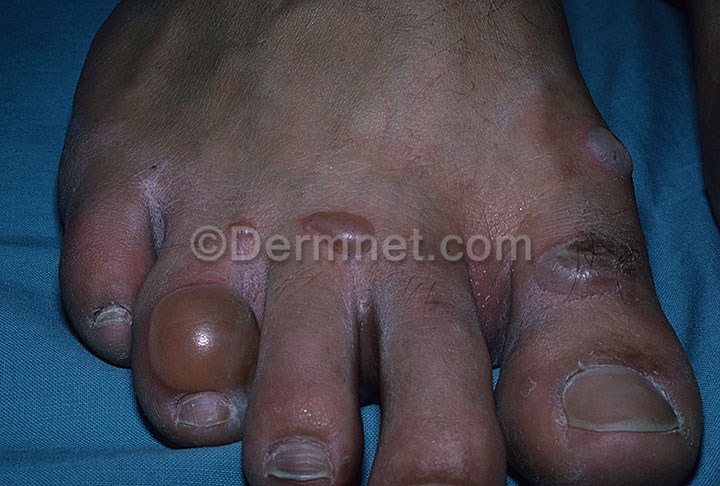
Disease: Bullous Disease Photos